Question: I have a view ('parent') with two subviews, one on top ('topChild') of the other ('bottomChild').
If I tap on the screen only 'topChild' and 'parent' receive the touch event.
What should I change to propagate the touch event to 'bottomChild' as well?
The code:
'''
- (void)viewDidLoad
{
[super viewDidLoad];
MYView* parent = [[MYView alloc] initWithFrame:CGRectMake(0, 0, 100, 100)];
parent.tag = 3;
parent.backgroundColor = [UIColor redColor];
MYView* bottomChild = [[MYView alloc] initWithFrame:CGRectMake(0, 0, 90, 90)];
bottomChild.tag = 2;
bottomChild.backgroundColor = [UIColor blueColor];
[parent addSubview:bottomChild];
MYView* topChild = [[MYView alloc] initWithFrame:CGRectMake(0, 0, 80, 80)];
topChild.tag = 1;
topChild.backgroundColor = [UIColor greenColor];
[parent addSubview:topChild];
[self.view addSubview:parent];
}
'''
Where 'MYView' is a subclass of 'UIView' that only logs 'touchesBegan'.
'''
- (void) touchesBegan:(NSSet *)touches withEvent:(UIEvent *)event {
NSLog(@"%d", self.tag);
[super touchesBegan:touches withEvent:event];
}
'''
The result:

Touching the green area produces the following log:
'''
TouchTest[25062:f803] 1
TouchTest[25062:f803] 3
'''
My first idea was to make 'parent' propagate all the 'touchesSomething' calls to its children but I suspect there might be an easier solution and I don't know which child sent the event to parent, and sending 'touchesSomething' messages twice to the same view might cause shenanigans.
After asking the question I've found this <URL> that suggests to override 'hitTest' to change the view that receives the touches. I will try this approach and update the question if it works.
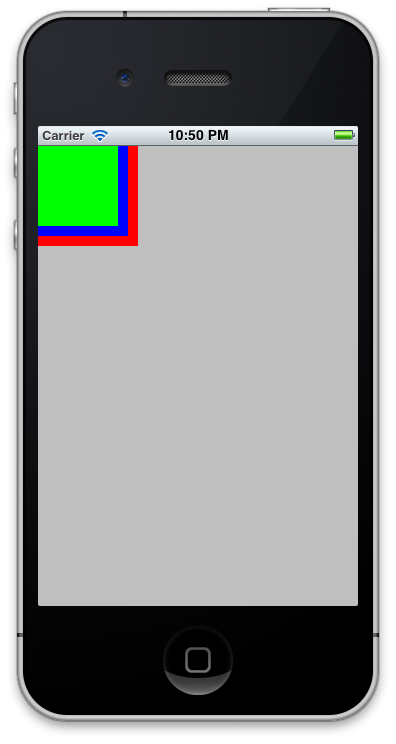
Answer: It's an interesting problem you have that is probably something best addressed through a rethink of the way you have things structured. But to make it work the way you suggest you need to catch the touch event in the current top view, pass it to the parent and then propagate it down through all subviews of the parent view. To make this work you would need the 'touchesBegan:' (or whatever other method you use to intercept the touch) to do nothing in all the views, doing the action only in the method called by the parent view.
Which is really another way of saying don't handle touches in the views, catch them but notify the parent view view and then call subview methods as required to cause the effect you want.
'''
- (void) touchesBegan:(NSSet *)touches withEvent:(UIEvent *)event {
// Do nothing, parent view calls my parentNotifiedTouchesBegan method
[self.superview touchesBegan:touches withEvent:event];
}
- (void) parentNotifiedTouchesBegan:(NSSet *)touches withEvent:(UIEvent *)event {
// Act on the touch here just as my sibling views are doing
}
'''
Note I changed 'super' to 'self.superview' in that code. You may or may not also want to call 'super''s method depending on what you are doing, and the place to call that may be in 'parentNotifiedTouchesBegan'.
You can know which subView sent the event of course, just use a custom method to notify the superview instead of calling its 'touchesBegan:'. Use a 'self' argument.